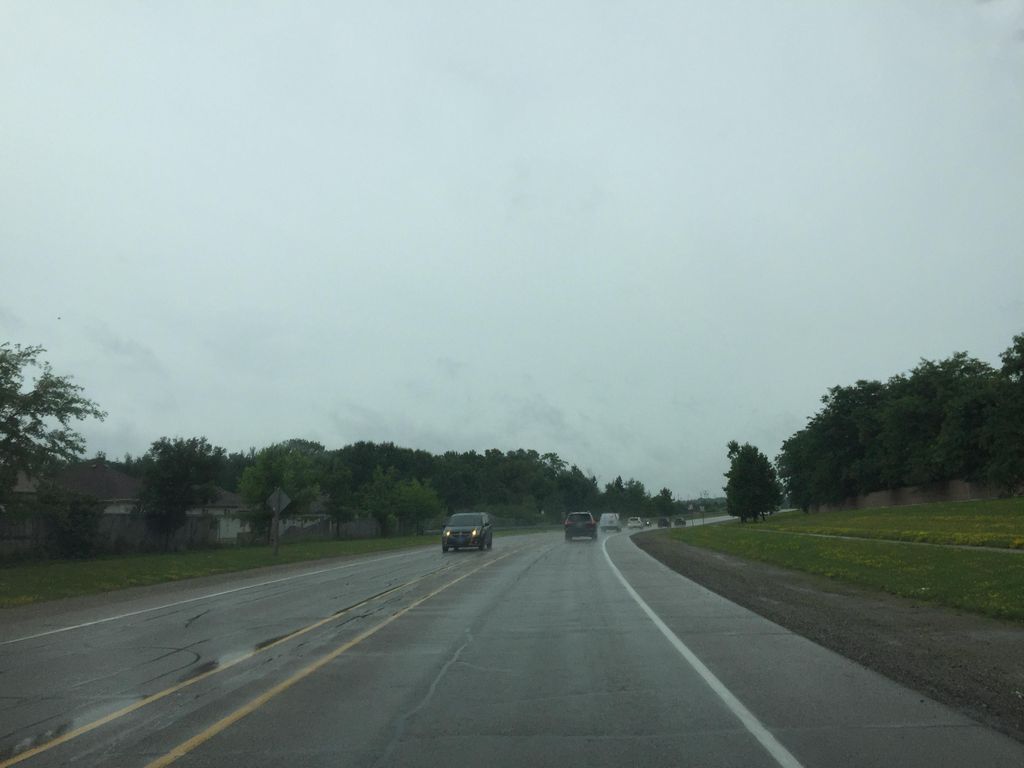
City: kitchener-waterloo